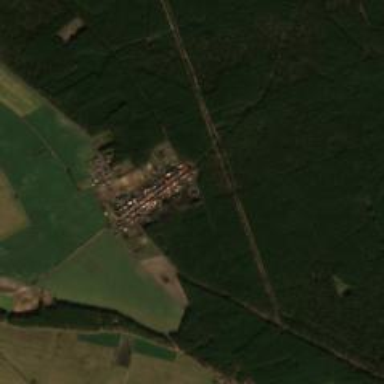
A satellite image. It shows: Village.